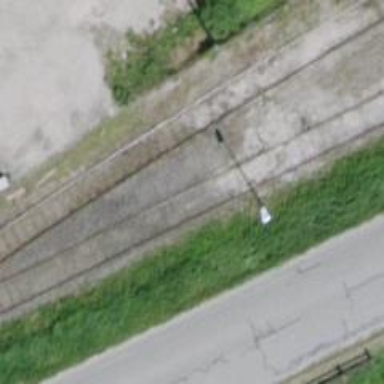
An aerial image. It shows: Railway spur service.